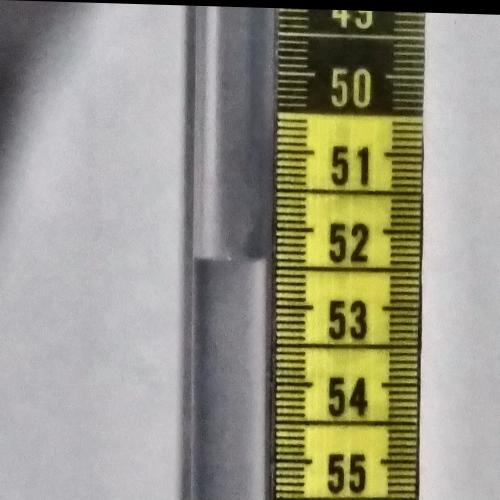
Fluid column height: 52.4 cm